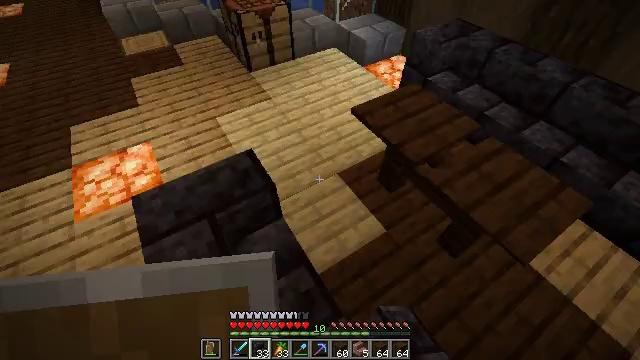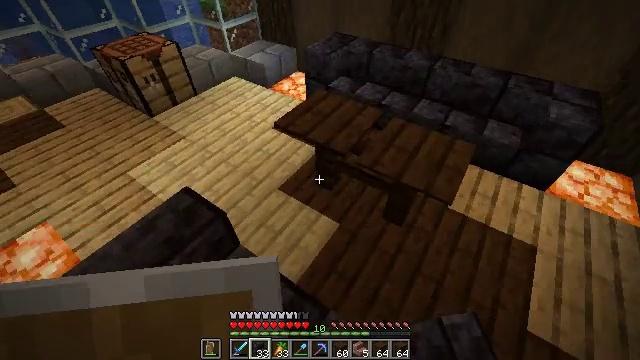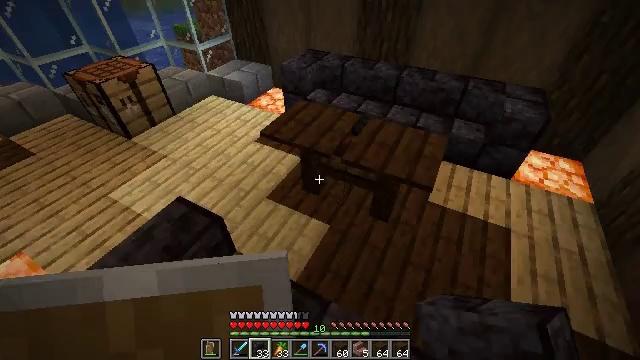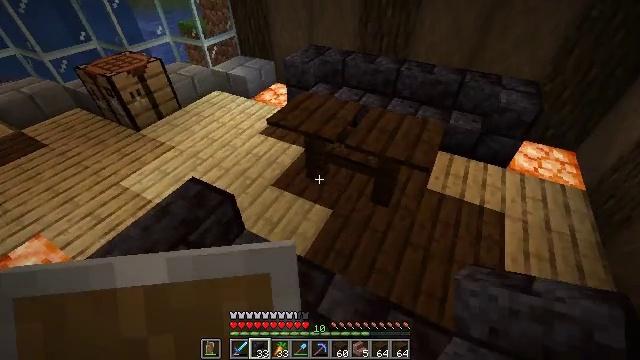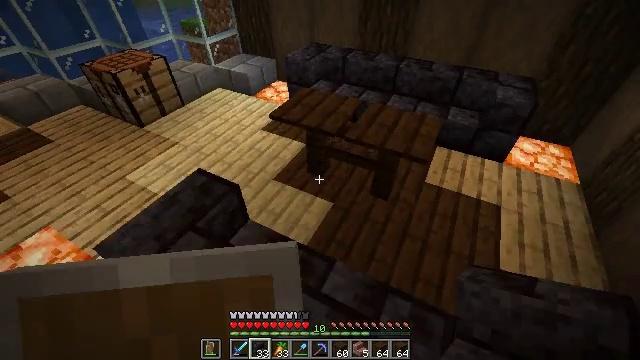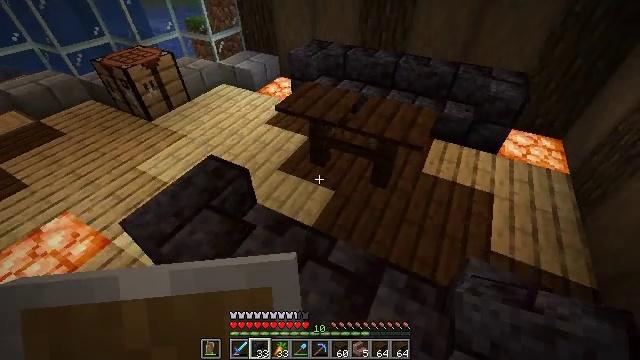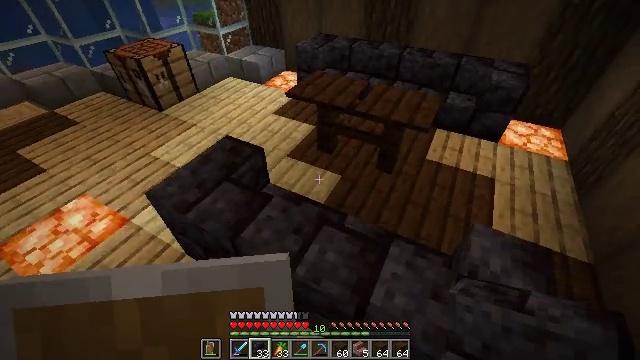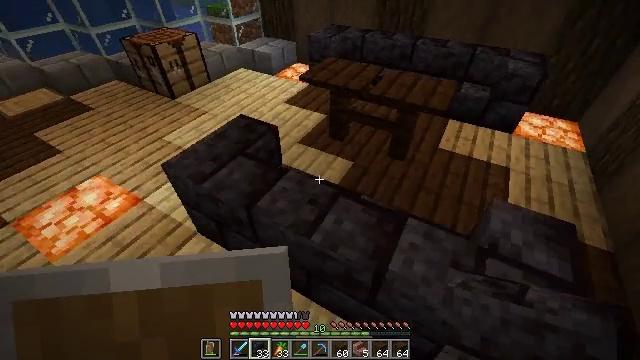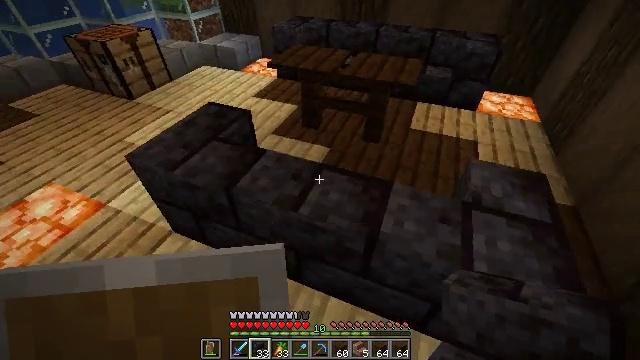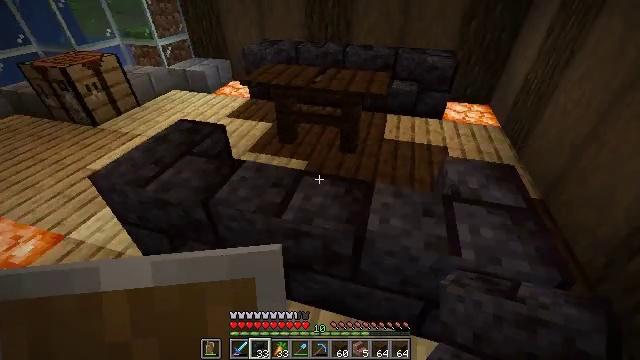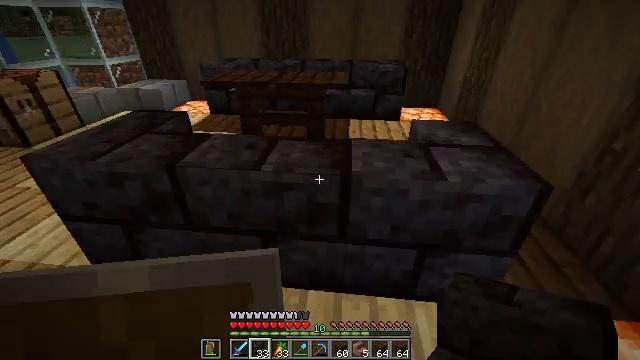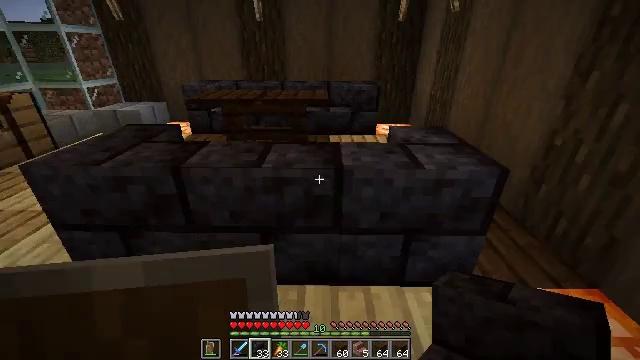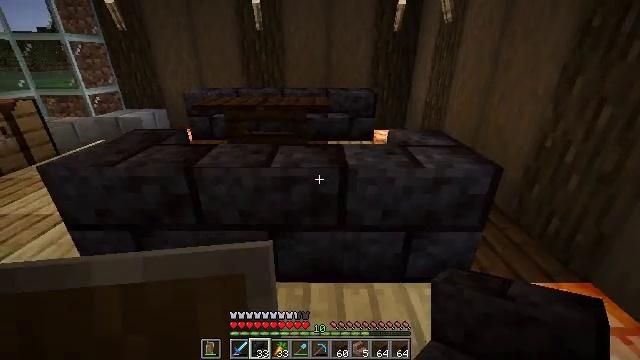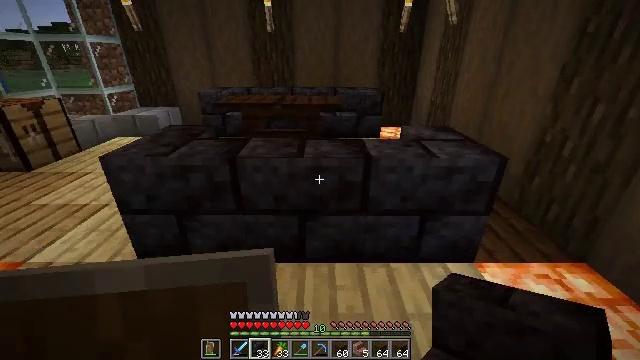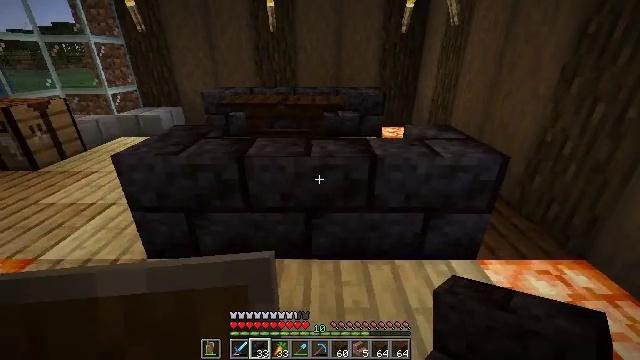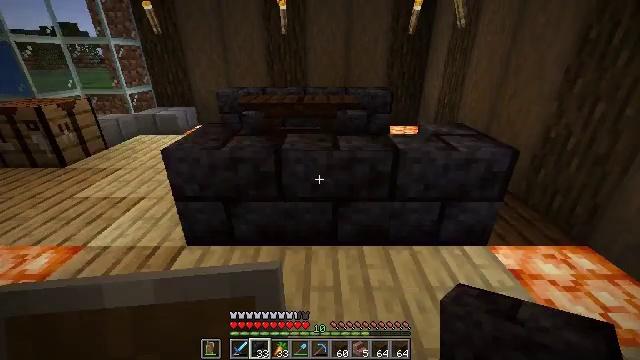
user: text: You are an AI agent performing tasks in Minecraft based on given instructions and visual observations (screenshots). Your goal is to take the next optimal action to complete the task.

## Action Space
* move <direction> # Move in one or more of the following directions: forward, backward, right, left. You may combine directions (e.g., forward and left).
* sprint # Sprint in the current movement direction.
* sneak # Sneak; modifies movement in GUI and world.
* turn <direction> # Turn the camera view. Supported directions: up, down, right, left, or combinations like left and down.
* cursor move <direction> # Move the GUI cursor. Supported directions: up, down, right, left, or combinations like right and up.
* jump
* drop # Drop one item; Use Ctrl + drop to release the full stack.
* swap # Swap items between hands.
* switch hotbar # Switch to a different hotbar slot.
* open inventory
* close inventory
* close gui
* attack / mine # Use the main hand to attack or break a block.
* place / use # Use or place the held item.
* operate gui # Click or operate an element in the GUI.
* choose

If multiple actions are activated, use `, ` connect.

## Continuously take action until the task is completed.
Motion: motion action
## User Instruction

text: Recycle the polished blackstone brick stairs from the build.
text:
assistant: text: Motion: move back and move left, turn right and up
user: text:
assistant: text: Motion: move back, turn right and up
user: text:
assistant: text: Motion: move back
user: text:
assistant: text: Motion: move back
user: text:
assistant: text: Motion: move back and move left
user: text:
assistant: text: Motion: move back and move left
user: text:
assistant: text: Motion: move back and move left, turn left
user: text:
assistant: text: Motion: move back and move left, turn right
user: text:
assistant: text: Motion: move back and move left, turn right and up
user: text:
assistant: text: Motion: move back and move left, turn right and up
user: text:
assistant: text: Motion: move back and move left, turn right and up
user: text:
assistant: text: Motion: move back and move left, turn up
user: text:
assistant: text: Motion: move back and move left
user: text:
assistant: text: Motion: move back and move left
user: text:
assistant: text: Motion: move back and move left
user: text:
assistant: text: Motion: move back and move left
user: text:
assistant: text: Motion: move left
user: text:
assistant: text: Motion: no_op
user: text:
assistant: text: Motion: move forward
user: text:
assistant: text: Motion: move forward
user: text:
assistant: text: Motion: move forward
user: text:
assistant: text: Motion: move forward
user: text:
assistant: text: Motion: move forward
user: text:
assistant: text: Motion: move forward
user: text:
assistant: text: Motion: no_op
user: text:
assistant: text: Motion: no_op
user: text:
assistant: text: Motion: no_op
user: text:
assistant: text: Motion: move right
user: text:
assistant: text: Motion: move right
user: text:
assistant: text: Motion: move right